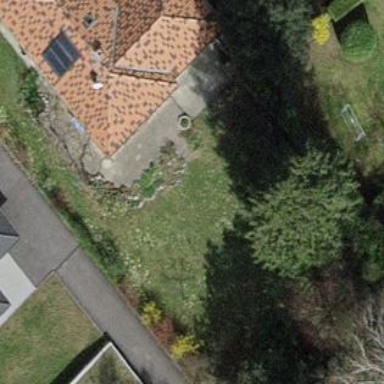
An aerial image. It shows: Garden surrounded by fence.